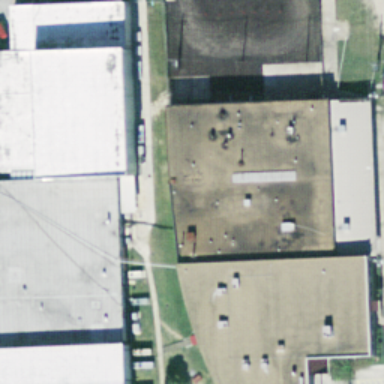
There are some buildings with grey roofs .